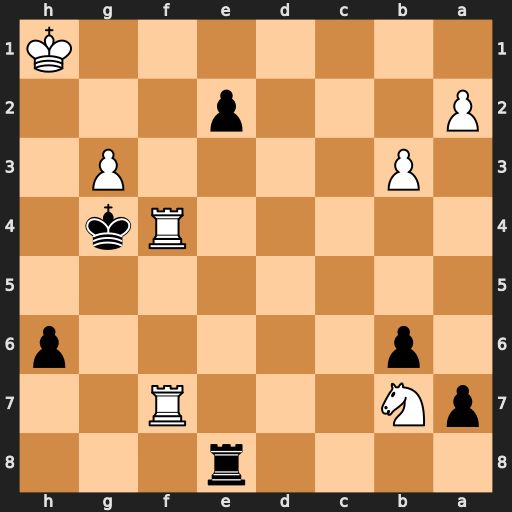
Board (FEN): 4r3/pN3R2/1p5p/8/5Rk1/1P4P1/P3p3/7K
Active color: b
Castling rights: -
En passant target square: -
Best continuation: Kh3 g4 e1=Q+